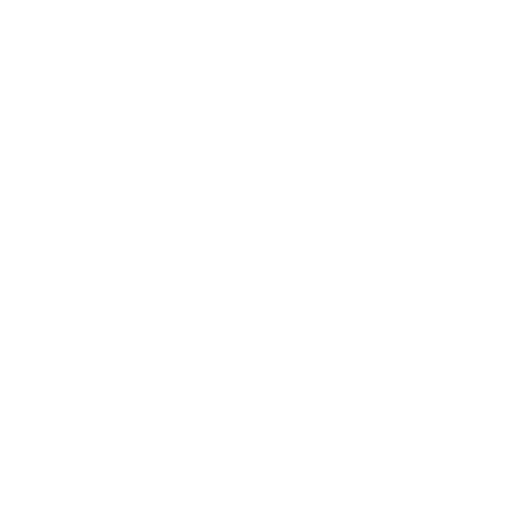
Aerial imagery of island in Alaska named Kosciusko Island containing only unknown